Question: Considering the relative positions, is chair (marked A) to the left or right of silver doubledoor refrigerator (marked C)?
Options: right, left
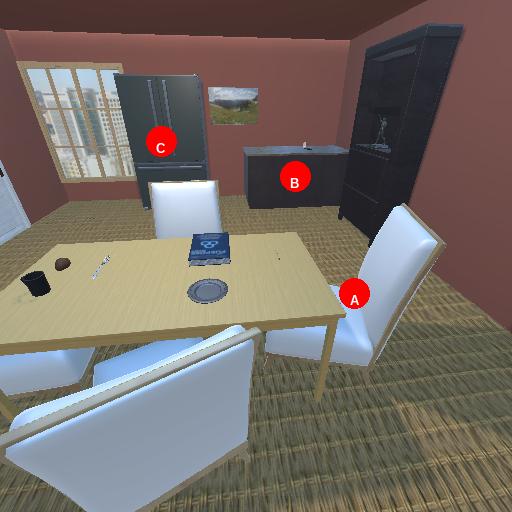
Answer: right